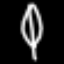
Label: leaf